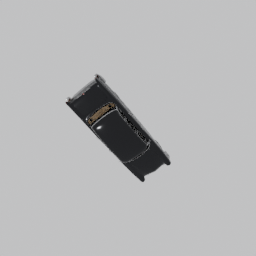
Label: mechanical